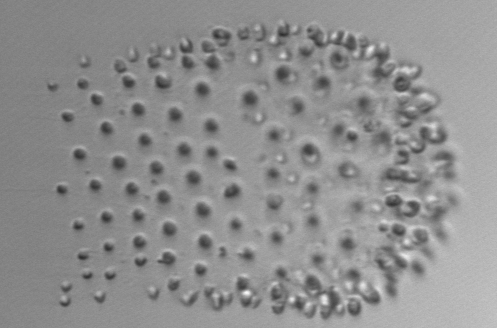
Label: Parvicorbicula_socialis